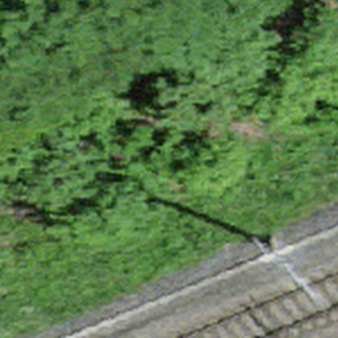
Label: other